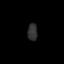
Tissue: lung
Cell type: Endothelial cells
Senescence score: 0.223
Nuclear area (px): 167
Mean DAPI intensity: 48.138